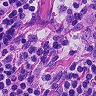
Metastatic tissue present: no